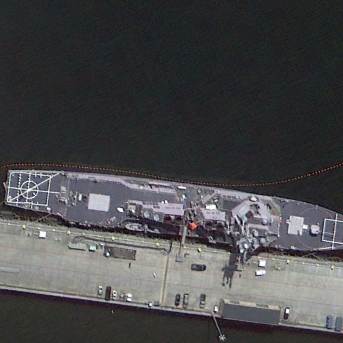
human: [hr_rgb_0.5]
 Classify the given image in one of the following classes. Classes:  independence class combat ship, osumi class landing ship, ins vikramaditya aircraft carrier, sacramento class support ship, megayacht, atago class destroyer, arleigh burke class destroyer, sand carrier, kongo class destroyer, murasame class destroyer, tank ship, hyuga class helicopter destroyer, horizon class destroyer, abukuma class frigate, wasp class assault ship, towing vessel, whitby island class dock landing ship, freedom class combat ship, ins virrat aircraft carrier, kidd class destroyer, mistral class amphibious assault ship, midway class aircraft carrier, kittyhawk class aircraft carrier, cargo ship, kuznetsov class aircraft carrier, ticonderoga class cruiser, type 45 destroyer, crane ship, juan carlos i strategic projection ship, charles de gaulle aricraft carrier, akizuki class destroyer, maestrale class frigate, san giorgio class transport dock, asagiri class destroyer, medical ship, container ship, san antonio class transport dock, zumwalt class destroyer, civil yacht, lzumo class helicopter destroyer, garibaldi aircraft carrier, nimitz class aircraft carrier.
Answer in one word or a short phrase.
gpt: Arleigh Burke class destroyer